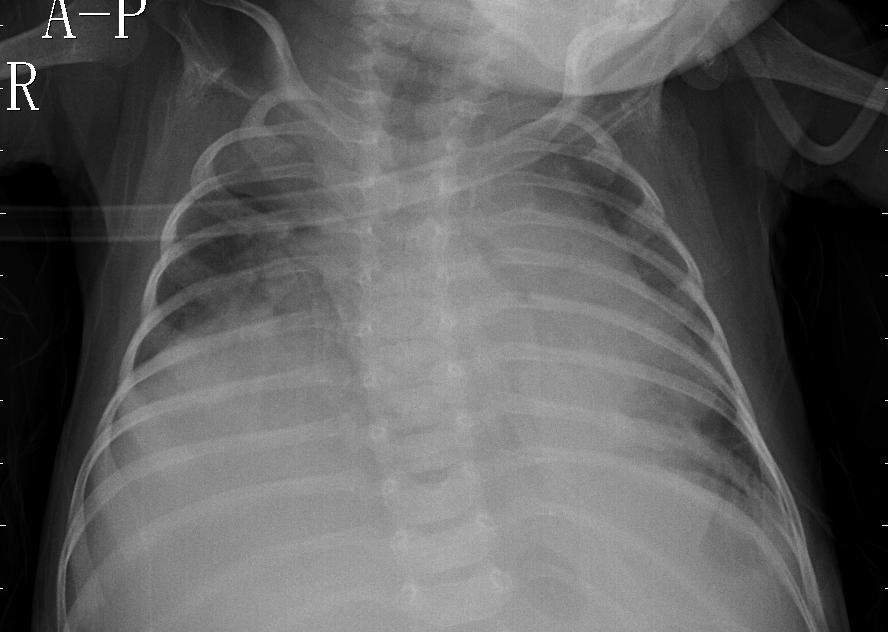
Diagnosis: PNEUMONIA